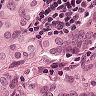
Metastatic tissue present: yes